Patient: sex M, age 46
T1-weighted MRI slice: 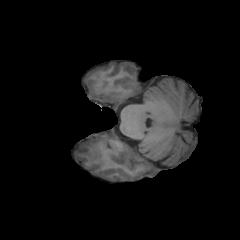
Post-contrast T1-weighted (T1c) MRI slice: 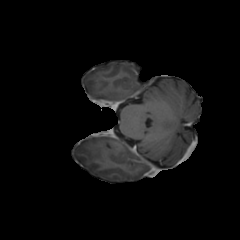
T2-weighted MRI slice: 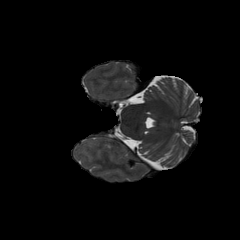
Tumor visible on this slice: yes
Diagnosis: Oligodendroglioma, IDH-mutant, 1p/19q-codeleted
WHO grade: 2